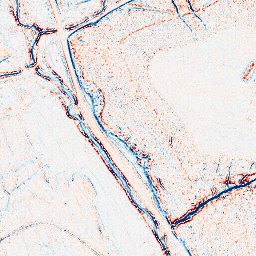
Category: edge_preserving
Decomposition family: bilateral
Decomposition parameters: d: 5
sigma_color: 75
sigma_space: 75
Upsampling method: bilinear
Upsampling parameters: scale: 8
Upsampling scale: 8